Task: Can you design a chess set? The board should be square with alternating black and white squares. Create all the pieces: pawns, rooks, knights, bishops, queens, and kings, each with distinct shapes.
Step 1105:
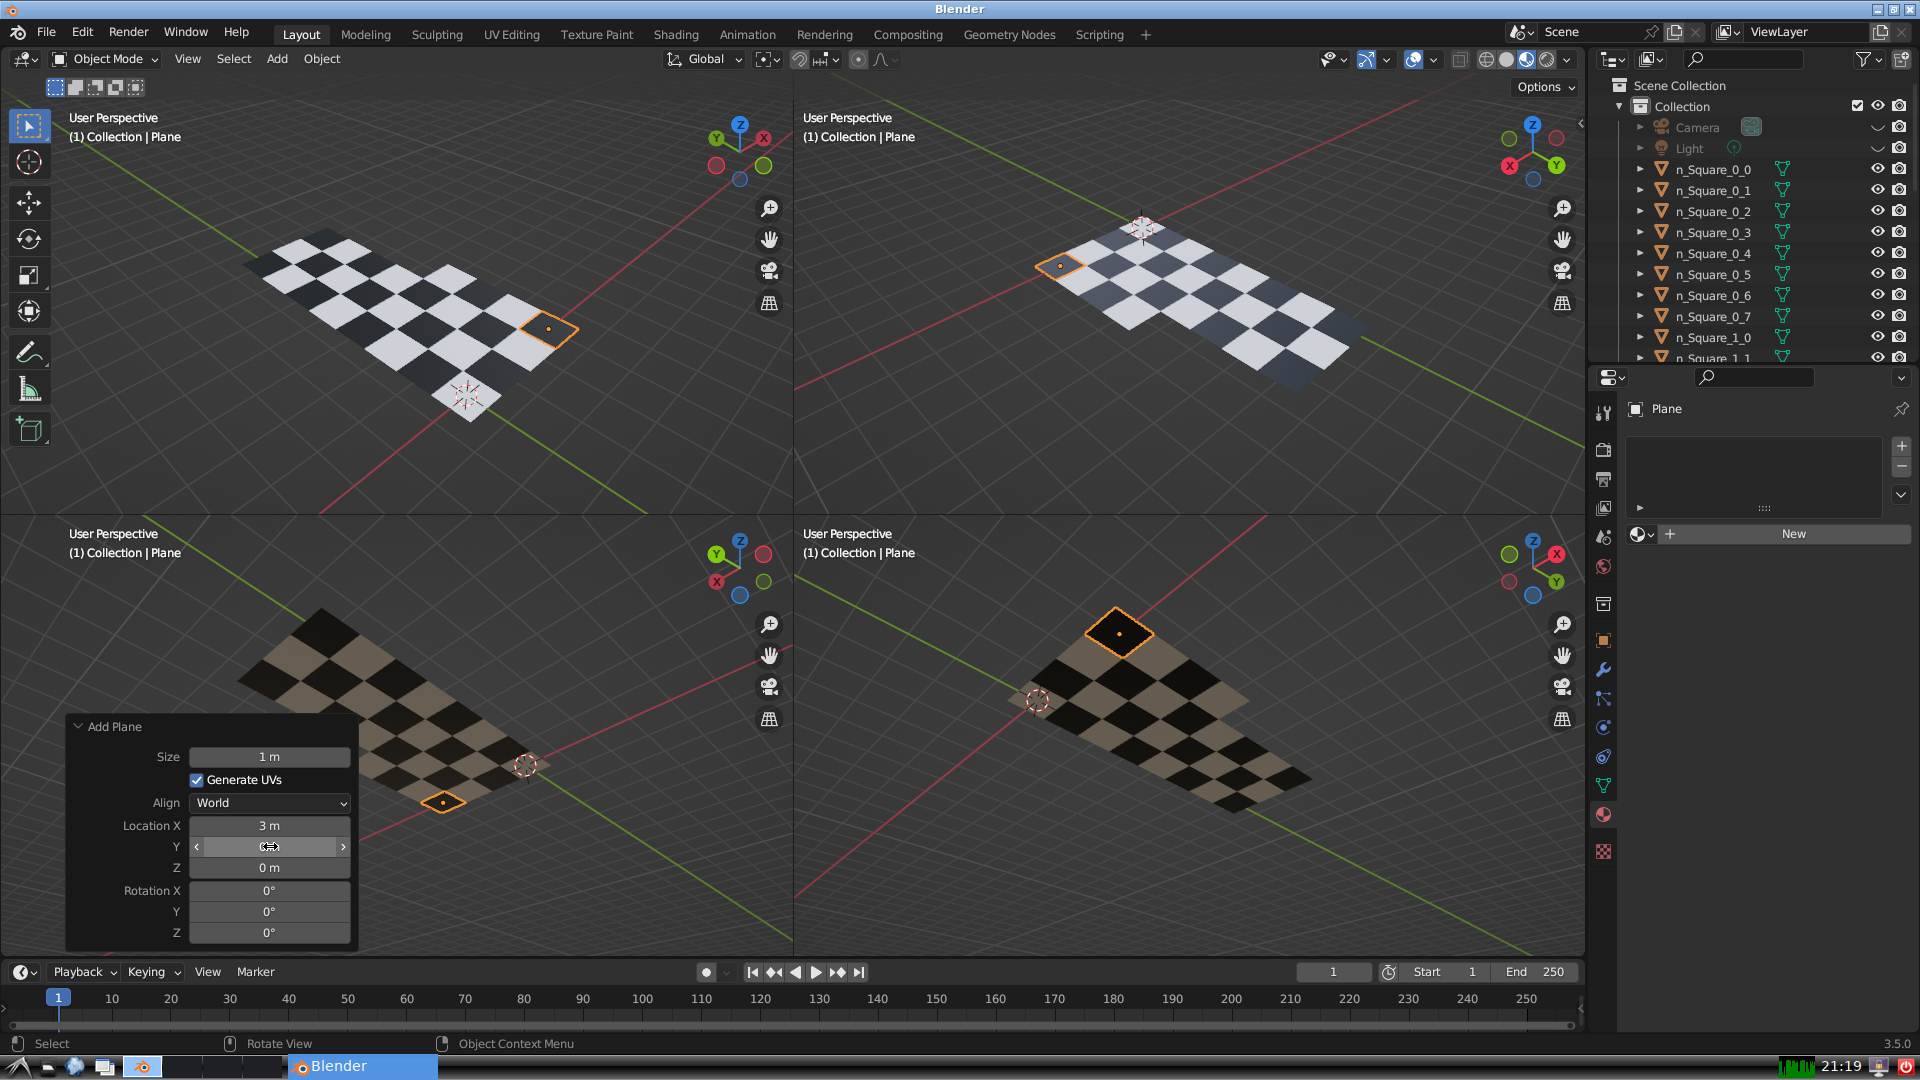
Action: click: no